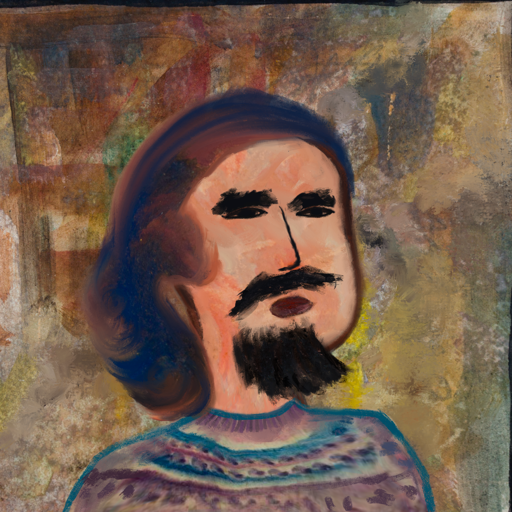
Background: Mosgoul, Head And Neck Side: Roy_Bahadur, Face Side: Mosgoul, Bust: HillGirl, Hair Side: Mother_And_Son_Son, Head Accessory: Blank, Second Necklace: Blank, Necklace: Blank, Baby: Blank